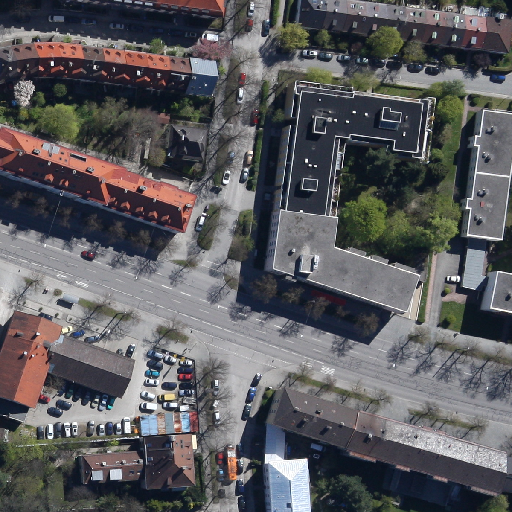
Referring expression: road